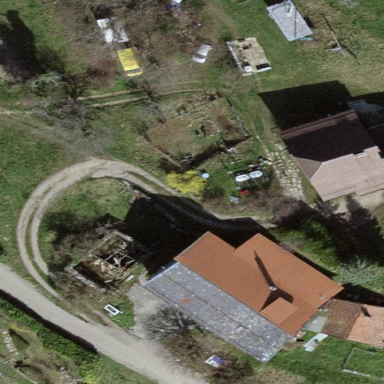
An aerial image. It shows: Farmyard area.